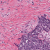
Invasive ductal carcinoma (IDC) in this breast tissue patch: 0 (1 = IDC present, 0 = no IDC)